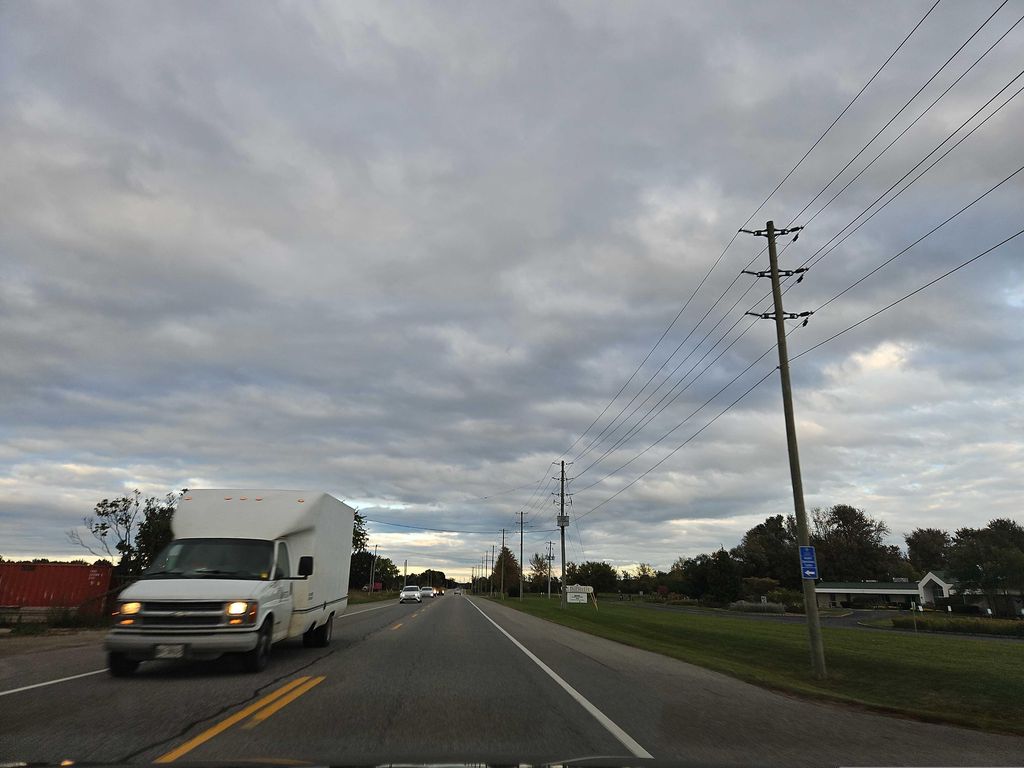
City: kitchener-waterloo